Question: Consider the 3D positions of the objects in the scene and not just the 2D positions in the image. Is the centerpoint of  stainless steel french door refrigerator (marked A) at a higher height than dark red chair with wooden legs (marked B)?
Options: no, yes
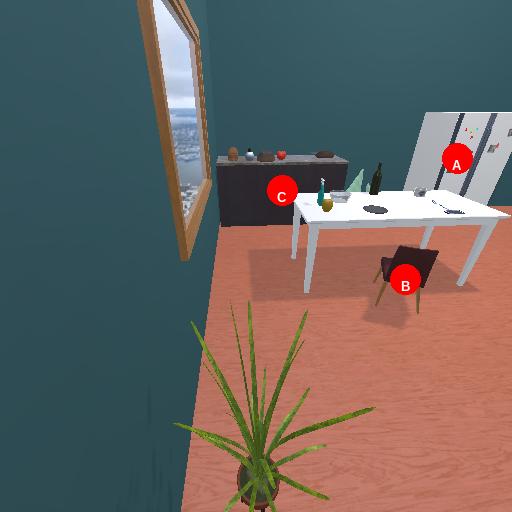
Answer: no